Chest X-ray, PA view. Patient: 52 years old, sex M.
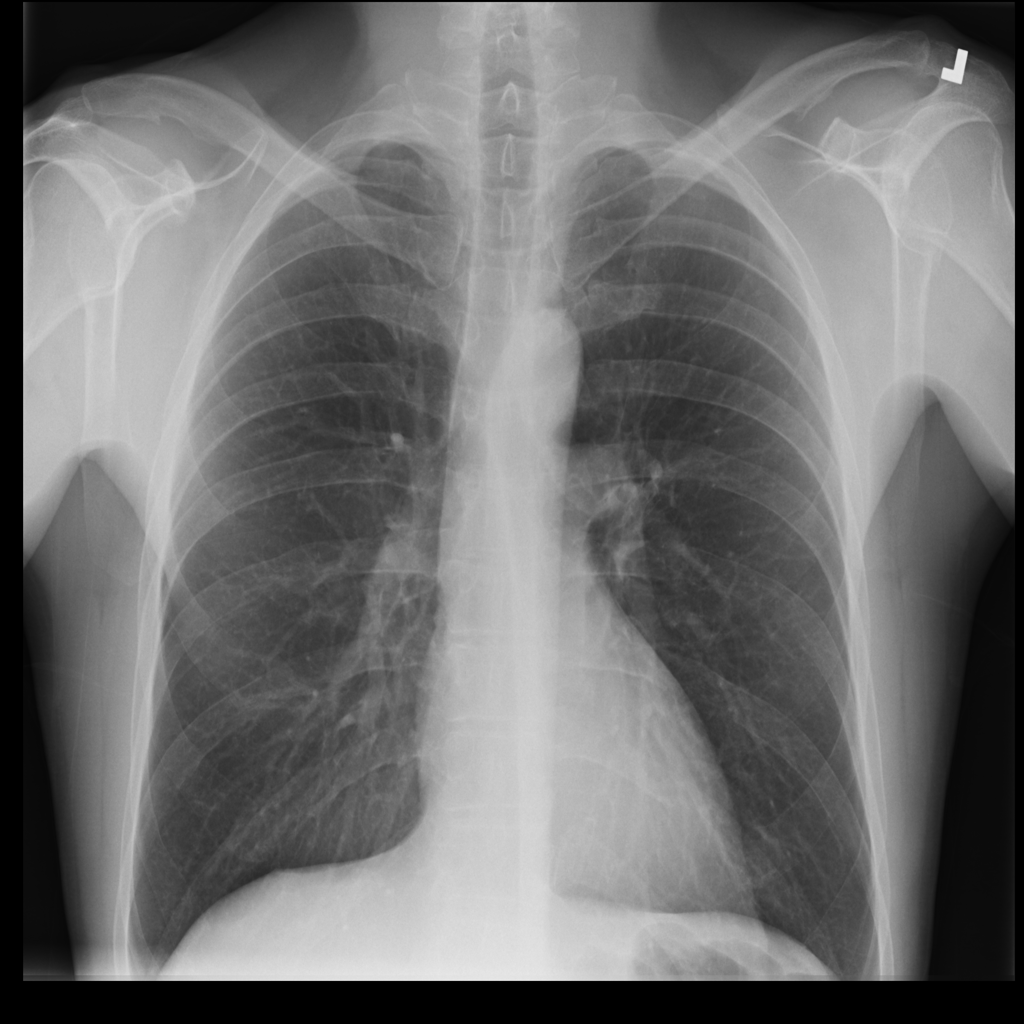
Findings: No Finding